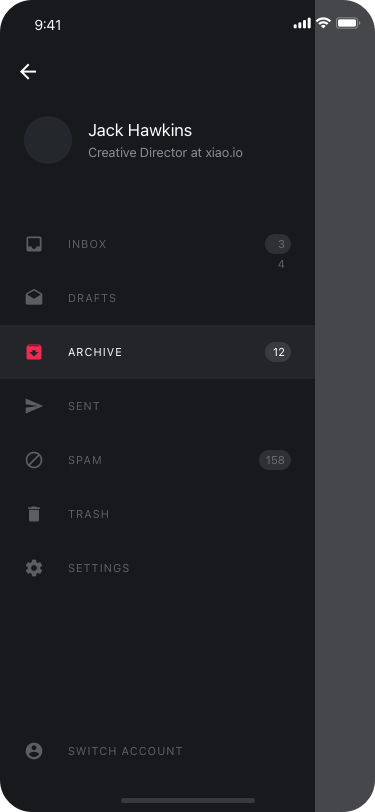
Text in this UI design:
Jack Hawkins
Creative Director at xiao.io
34
INBOX
DRAFTS
12
ARCHIVE
SENT
158
SPAM
TRASH
Settings
SWITCH ACCOUNT